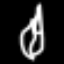
Label: leaf